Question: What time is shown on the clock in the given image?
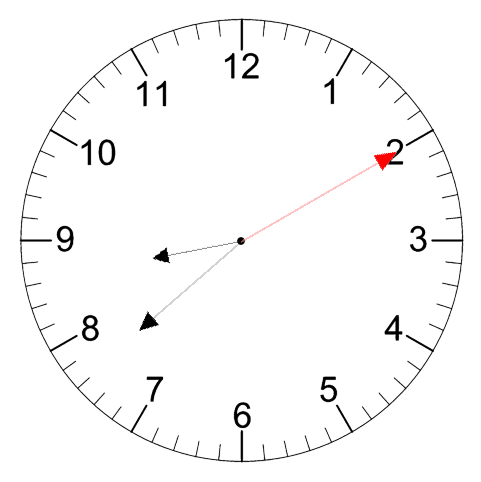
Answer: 08:38:10